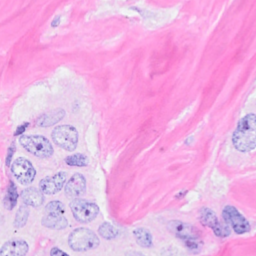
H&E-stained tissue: Breast